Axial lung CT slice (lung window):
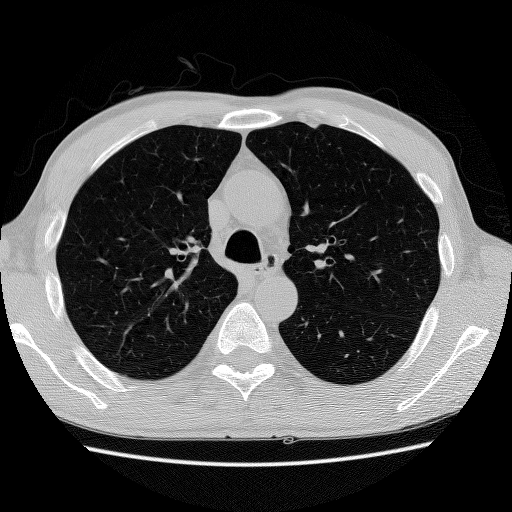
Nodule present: no